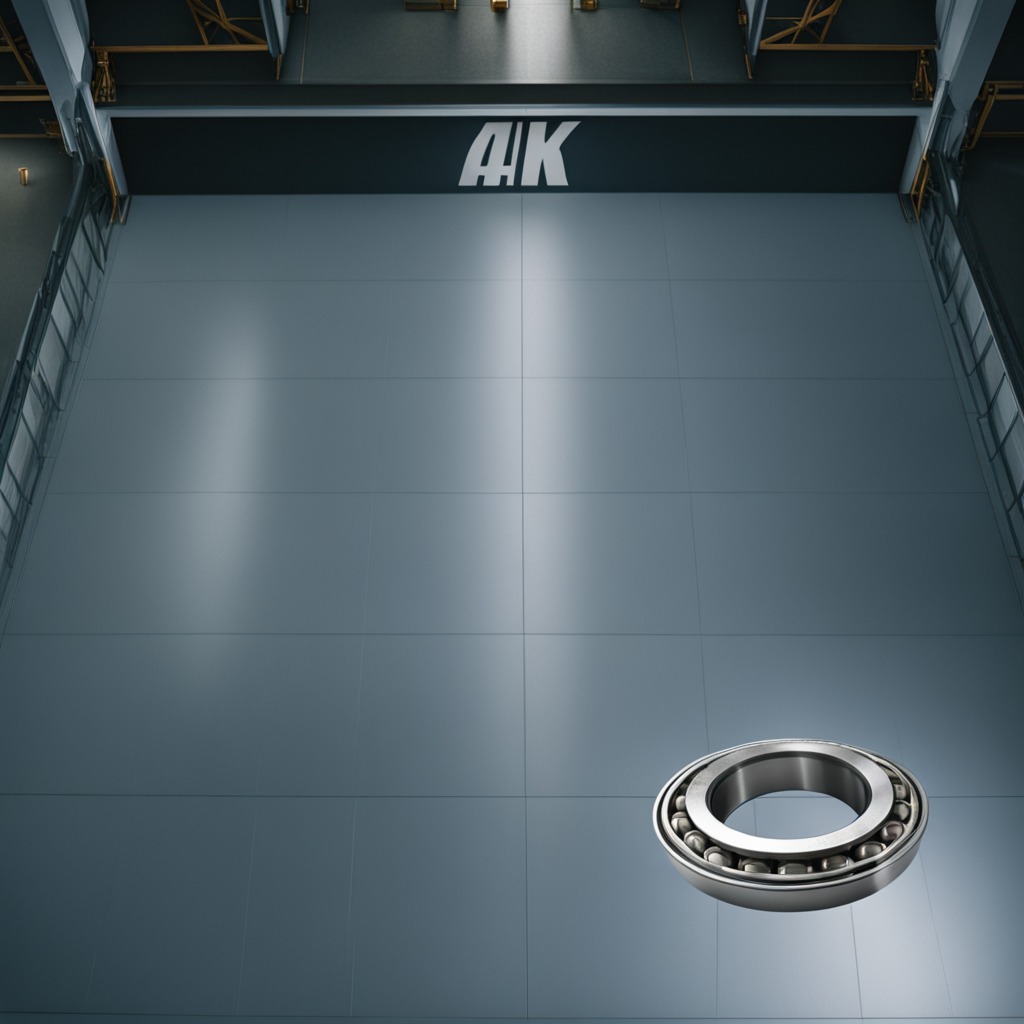
A metal ball bearing is lying on a toolbox surface in an airplane hangar workshop.